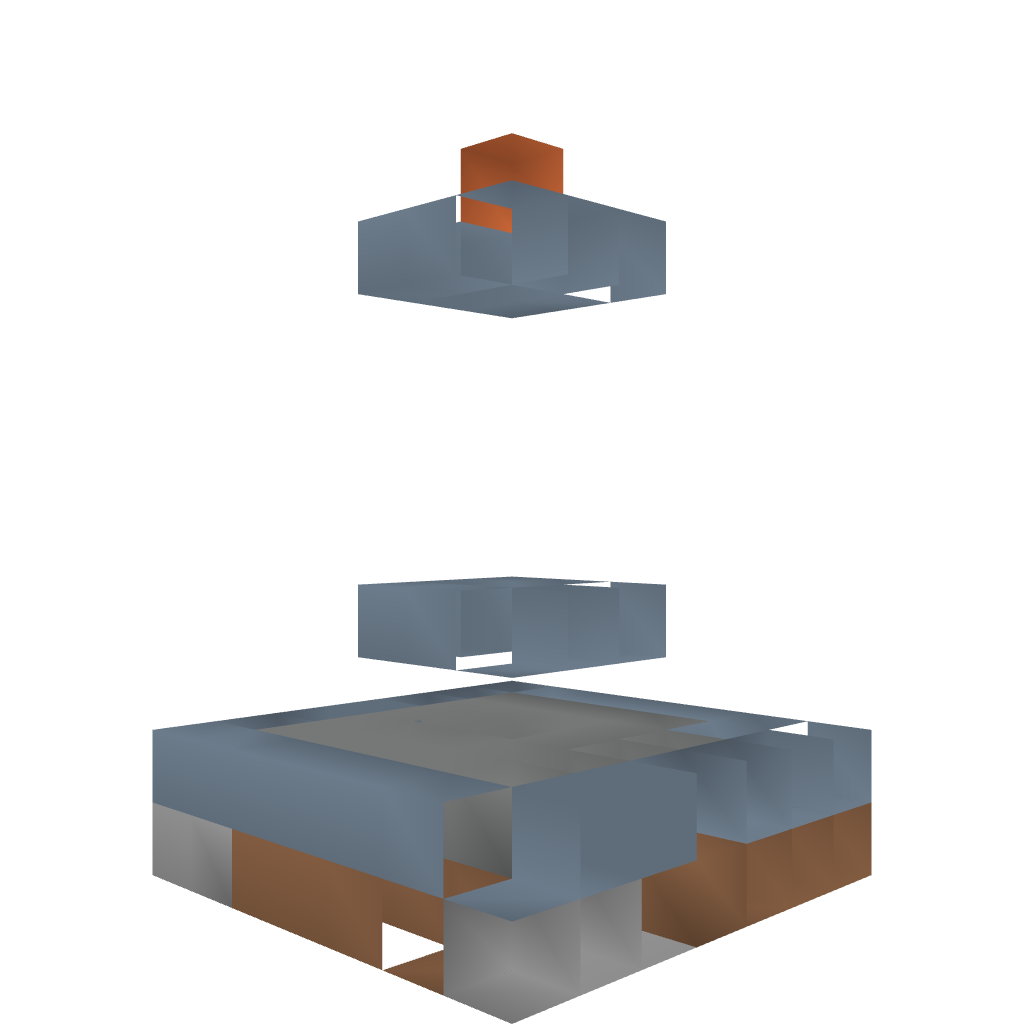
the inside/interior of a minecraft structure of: Goblet of Fire